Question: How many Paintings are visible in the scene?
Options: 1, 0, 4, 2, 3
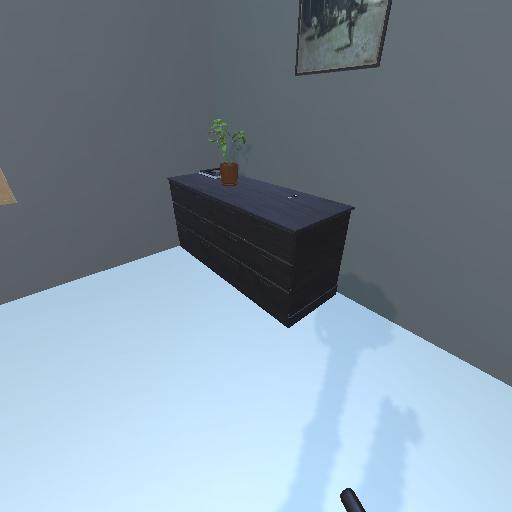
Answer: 1